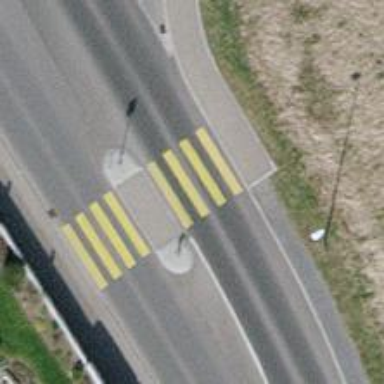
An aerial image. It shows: Uncontrolled zebra crossing with central island.